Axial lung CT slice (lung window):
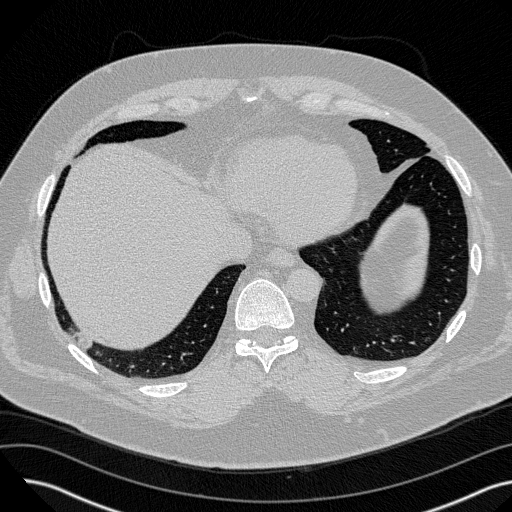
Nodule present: no